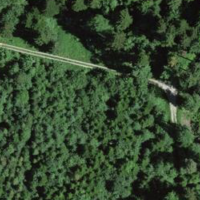
EUNIS habitat code: 41
Species observed at this site:
Arctium tomentosum